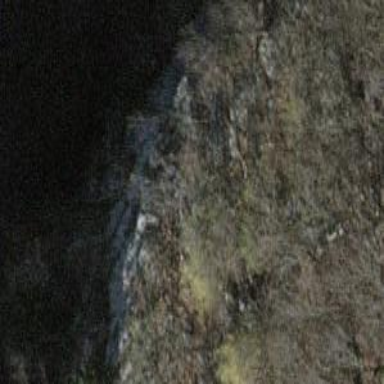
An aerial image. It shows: Cliff in nature.